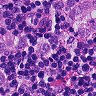
Metastatic tissue present: yes